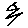
Label: zigzag